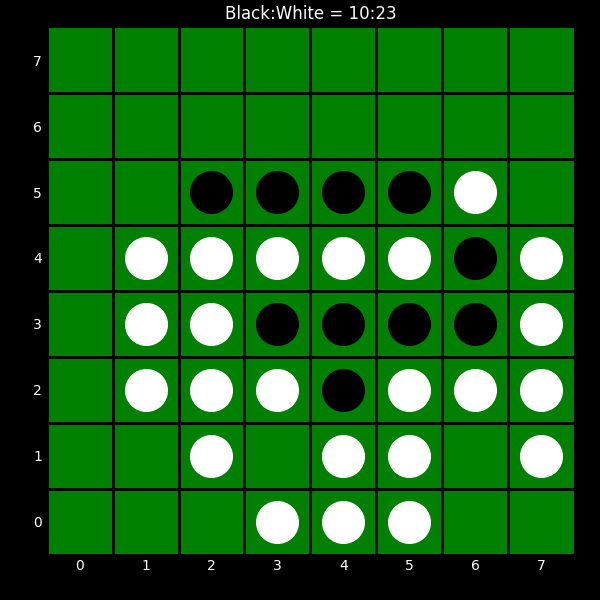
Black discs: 10
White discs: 23